Question: Is it possible using only html and css to do something like that:

The other requirement is that, since the divs are generated automatically in list,
they should not be encapsulated in other html element (for instance adding a div for each line is not possible):
the html looks like that:
'''
<div class="s"></div>
<div class="s"></div>
<div class="big_s"></div>
<div class="s"></div>
<div class="s"></div>
<div class="s"></div>
<div class="s"></div>
<div class="s"></div>
<div class="big_s"></div>
<div class="s"></div>
<div class="s"></div>
<div class="s"></div>
<div class="s"></div>
<div class="s"></div>
'''
That means that they are in a form of a list.
I did not find how to do this for now, it seems that using float:left and clear:both is not a solution, neither using display:inline-block
If anyone had an idea how I could do this, that would be great!
Thank you.
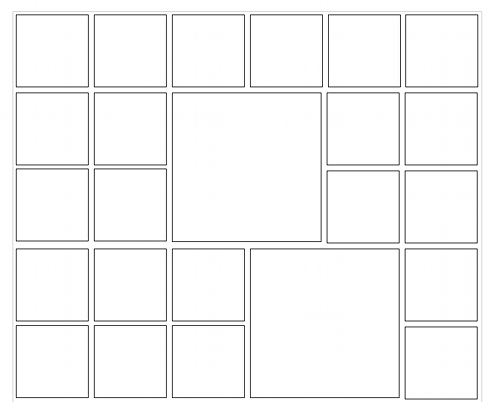
Answer: This is the closest you can achieve with exactly the HTML code provided and 'float: left' or 'overflow: hidden' on '.bs': <URL>
You'd have to rely on absolute positioning and very complicated selectors failing at the first modification of HTML code... That's why positioning like Masonry needs JavaScript (because height of elements are nearly always unknown: fonts, zoom, etc WILL vary except with test cases like yours ;) )